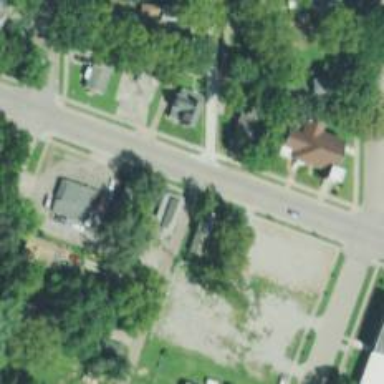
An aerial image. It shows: Alleyway designated as service road.